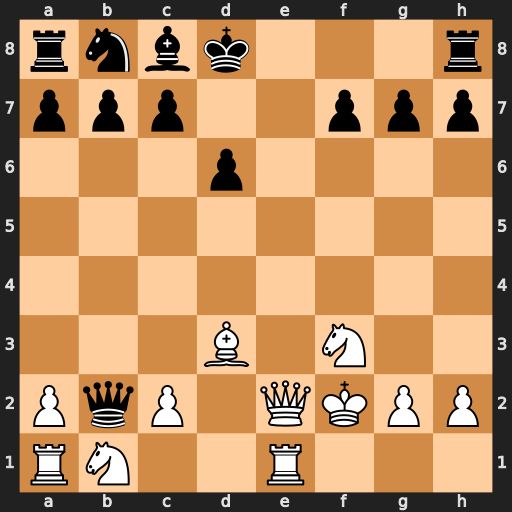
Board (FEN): rnbk3r/ppp2ppp/3p4/8/8/3B1N2/PqP1QKPP/RN2R3
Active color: w
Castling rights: -
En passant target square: -
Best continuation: Qe7#